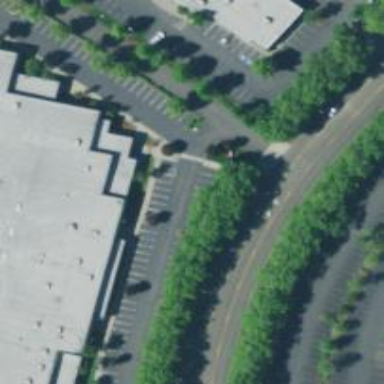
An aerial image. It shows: Parking space.